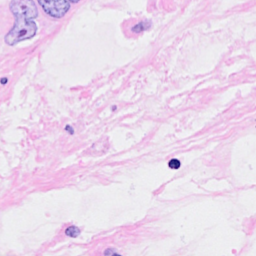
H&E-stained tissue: Breast